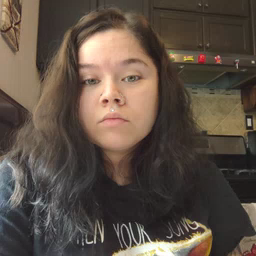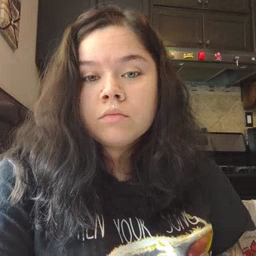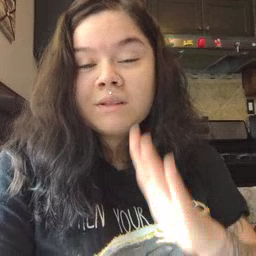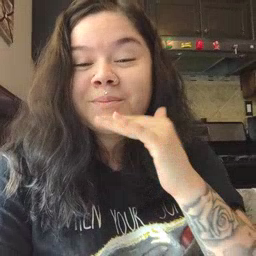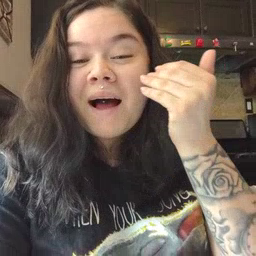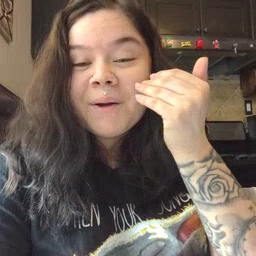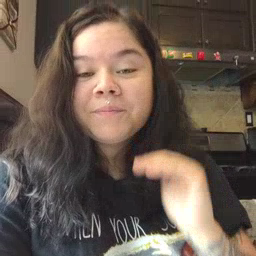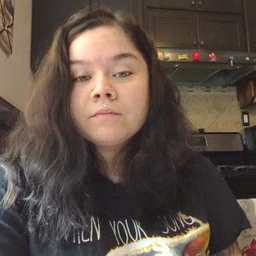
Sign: smile